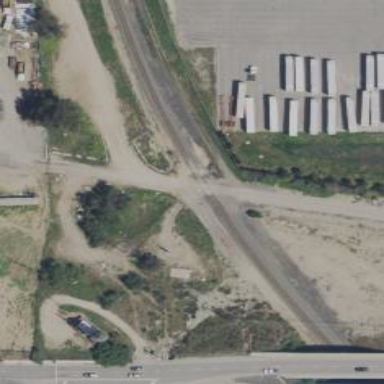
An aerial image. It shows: Level crossing along the railway.